Field crop: tomato
Growth stage: 1
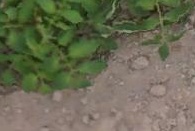
Species: tomato